Aerial crown-view tile of a tropical tree (Barro Colorado Island, Panama), acquired 20240716:
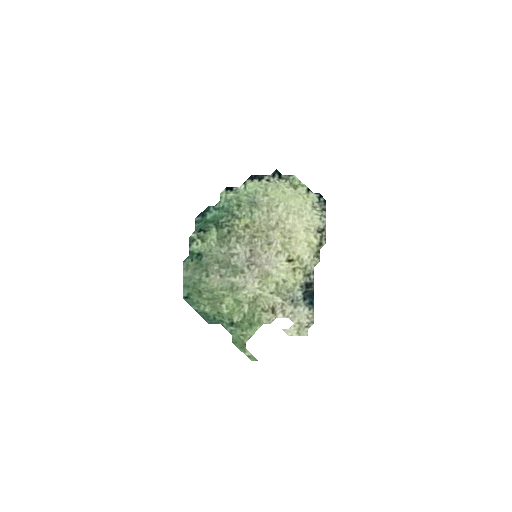
Species: Quararibea stenophylla
GBIF accepted scientific name: Quararibea stenophylla
Crown area: 28.243 m²